Question: I need my charts to have a dark gray theme to match a presentation style. I also need them to be fixed height, but the widths may vary depending on the length of the labels on the y-axis. When I try to export or save, there are always white side bars in the .jpg or .png file.
Here's some sample code that I use to create the chart (there are some extra theming controls in here that are superfluous to the simplified example, but the resulting chart is basically what I am generating):
'''
library(ggplot2)
bar.font <- 8
title <- "Example"
l_labs <- c("")
x_labs <- c("A","B","C")
ests <- c(.5,.3,.2)
nerrs <- c(.05, .05, .05)
perrs <- nerrs
barchart.data <- data.frame(l_labs, x_labs, ests, nerrs, perrs)
p <- ggplot(barchart.data, aes(x=x_labs, y=ests*100)) +
geom_bar(stat="identity", color="#808080", position=position_dodge(), width=0.85, fill="#808080") +
geom_text(aes(y=ests*100+perrs*100+1.5, label=sprintf("%1.1f%%", 100*ests)), vjust=0.5, hjust=0, size=bar.font, color="white") +
geom_errorbar(aes(ymin=ests*100-nerrs*100, ymax=ests*100+perrs*100), width=.2, position=position_dodge(.9), color="white", size=0.25) +
labs(title=title, x="", y = "") + theme_classic() +
scale_y_continuous(expand = c(0,0),limits = c(0,115), breaks=c(0, 20, 40, 60, 80, 100)) +
theme(legend.position="none", legend.text = element_text(color = "white")) +
theme(title = element_text(size=18, colour = "white")) +
theme(axis.text = element_text(size=20, color = "white"), axis.line = element_line(color = "white")) +
theme(axis.text.x = element_text(margin=margin(9,0,0,0)),axis.text.y = element_text(margin=margin(0,9,0,0))) +
theme(axis.title = element_text(size=20, color = "white")) +
theme(axis.title.x = element_text(margin = margin(10,0,0,0))) +
theme(axis.ticks = element_line(colour = 'white', size = .5)) +
coord_flip() +
theme(aspect.ratio = 1) +
theme(panel.background = element_rect(fill = "#1e1e1e")) +
theme(legend.justification=c(1,0), legend.position=c(1,0)) +
theme(plot.background = element_rect(fill = "#1e1e1e", color = "#1e1e1e")) +
theme(panel.grid.major.x = element_line(colour = "white",size=0.1, linetype = "dotted"))
ggsave("test.jpg", height=10, units="in")
'''
And here is what the exported .jpg looks like. I cannot specify an exact width because I do not know what it will be for each chart as the widths vary. Thanks for any guidance.

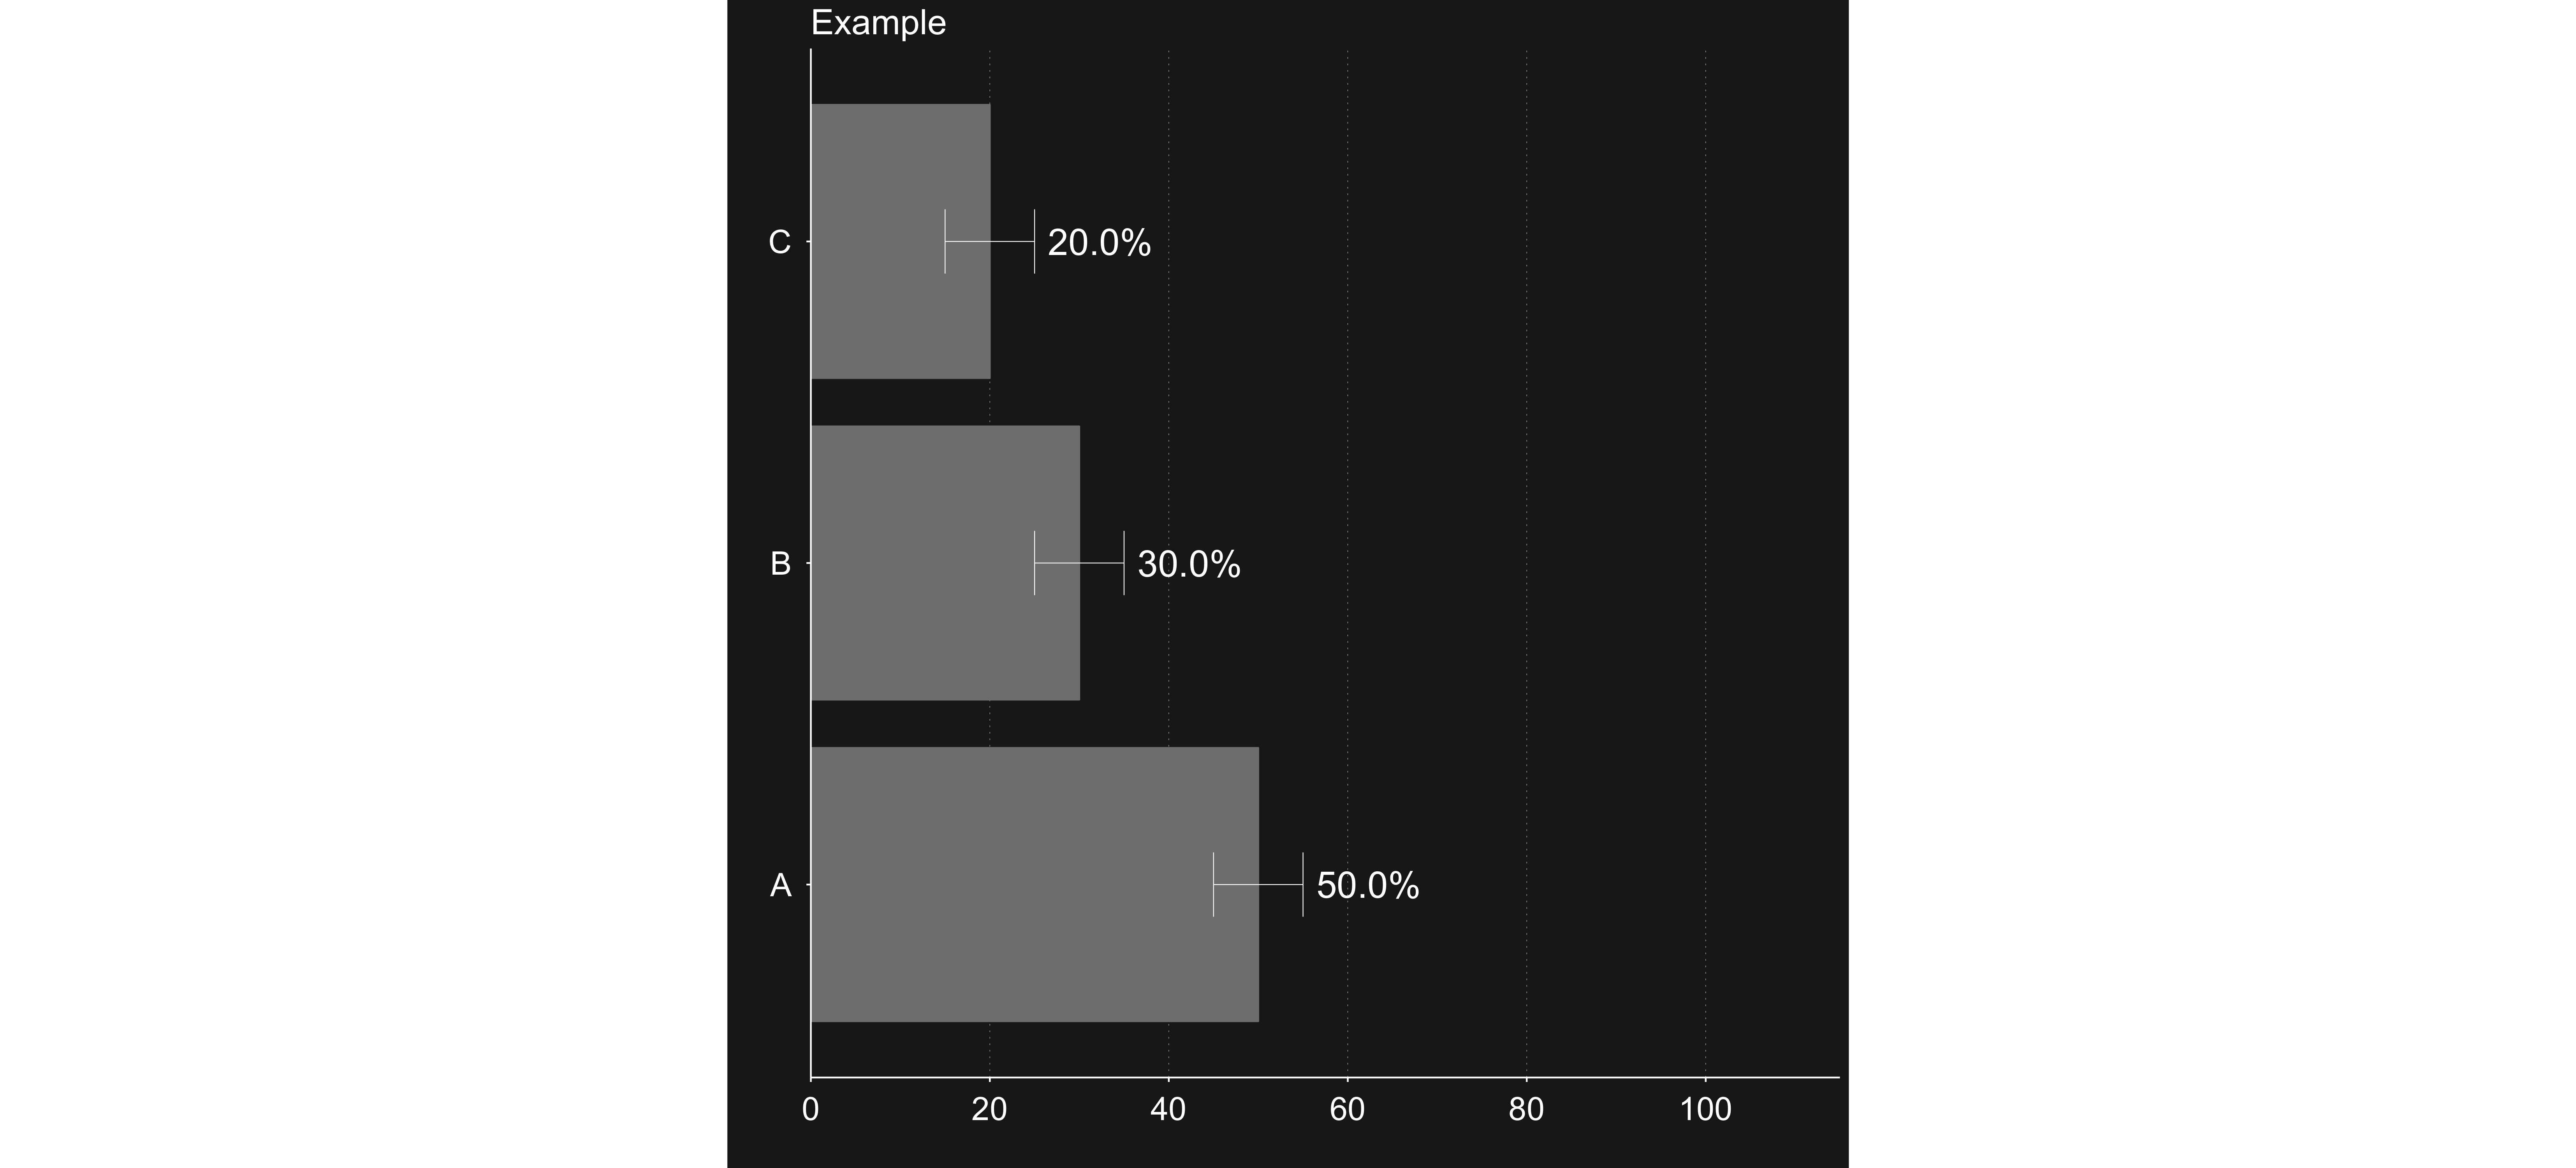
Answer: You can set the background color to whatever value you like:
'''
ggsave("test.jpg", height=10, units="in", bg = "#1e1e1e")
'''
<URL>
This takes care of the white bars.
It may be a bit confusing that the 'bg' option is not mentioned in the 'ggsave()' documentation. That's because it's part of the graphics device, here 'jpeg()'. It is mentioned in the 'jpeg()' documentation.
The reason why there are white bars in the first place is discussed in depth in <URL>